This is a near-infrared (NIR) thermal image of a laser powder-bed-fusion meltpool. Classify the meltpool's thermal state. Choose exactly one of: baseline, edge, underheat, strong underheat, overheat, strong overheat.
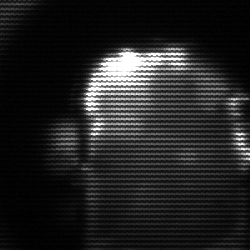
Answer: baseline